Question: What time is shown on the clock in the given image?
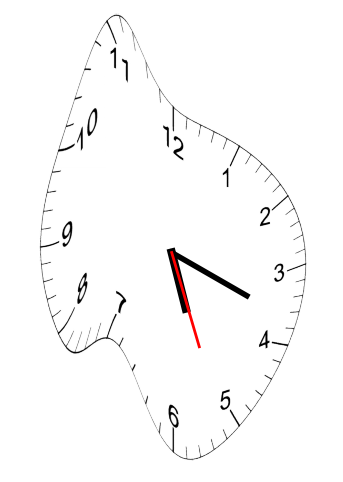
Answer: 05:18:26